Brain MRI, t1w sequence, axial 2D slice.
Patient: age 34, sex F, weight 95 kg, height 1.95 m
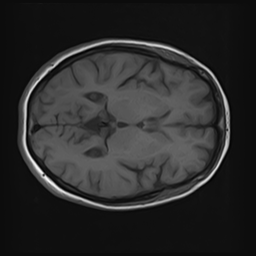